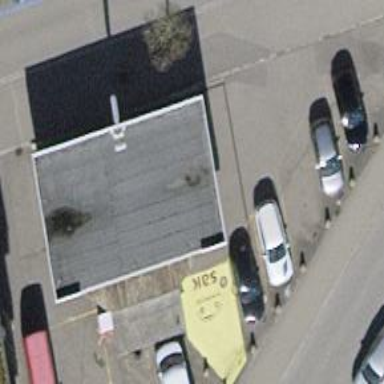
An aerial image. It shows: Fuel station.